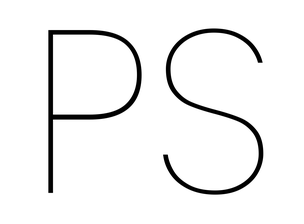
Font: Poppins-Thin